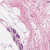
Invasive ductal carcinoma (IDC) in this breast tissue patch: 0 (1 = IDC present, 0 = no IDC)